Question: How do I fit and make a highcharts chart responsive with Bootstrap 3 modals? It seems that the chart is independent from the css of the page, but I'm not sure.

'''
<div class="modal fade" id="chart-modal" tabindex="-1" role="dialog" aria-labelledby="myModalLabel" aria-hidden="true">
<div class="modal-dialog">
<div class="modal-content">
<div class="modal-header">
<button type="button" class="close" data-dismiss="modal"><span aria-hidden="true">&times;</span><span class="sr-only">Close</span></button>
<h4 class="modal-title" id="myModalLabel">Assortment Analysis</h4>
</div>
<div class="modal-body">
<div class="panel panel-default">
<div class="panel-body">
<div id="container"></div>
</div>
</div>
</div>
<div class="modal-footer">
<button type="button" class="btn btn-default" data-dismiss="modal">Close</button>
</div>
</div>
</div>
</div>
'''
'''
$(function () {
$('#container').highcharts({
chart: {
type: 'column'
},
title: {
text: 'Stacked column chart'
},
xAxis: {
categories: ['Lazada', 'Competitor 1', 'Competitor 2', 'Competitor 3', 'Competitor 4']
},
yAxis: {
min: 0,
title: {
text: 'Price Range'
}
},
tooltip: {
pointFormat: '<span style="color:{series.color}">{series.name}</span>: <b>{point.y}</b> ({point.percentage:.0f}%)<br/>',
shared: true
},
plotOptions: {
column: {
stacking: 'percent'
}
},
series: [{
name: '100 - 300',
data: [5, 3, 4, 7, 2]
}, {
name: '301 - 500',
data: [2, 2, 3, 2, 1]
}, {
name: '501 - 1000',
data: [3, 4, 4, 2, 5]
}, {
name: '1001 - 3000',
data: [3, 4, 4, 2, 5]
}, {
name: '3001 - 5000',
data: [3, 4, 4, 2, 5]
}, {
name: '5001 - 10000',
data: [3, 4, 4, 2, 5]
}]
});
});
'''
Here is a <URL>.
Reflow fix:
'''
$('#reflow-chart').click(function () {
$('#first-chart').highcharts().reflow();
$('#second-chart').highcharts().reflow();
});
'''
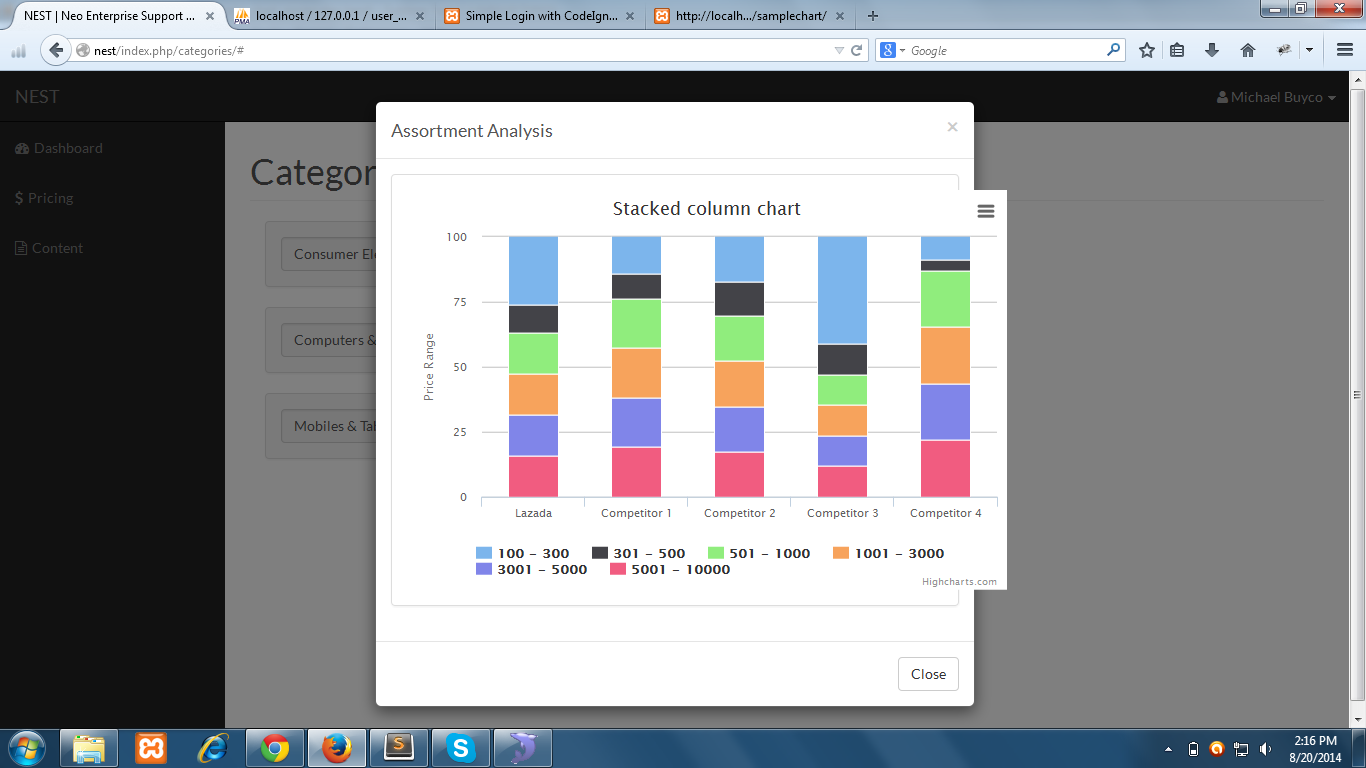
Answer: This is a <URL>, that could also help.
The solution is to catch bootstrap modal events and update your Highcharts width in callback of <URL> event:
'''
var chart = $('#container').highcharts();
$('#chart-modal').on('show.bs.modal', function() {
$('#container').css('visibility', 'hidden');
});
$('#chart-modal').on('shown.bs.modal', function() {
$('#container').css('visibility', 'initial');
chart.reflow();
});
'''
See <URL>. I use 'visibility' css property here so Highchart won't bounce. This is not ideal, but better than nothing.